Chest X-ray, PA view. Patient: 57 years old, sex F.
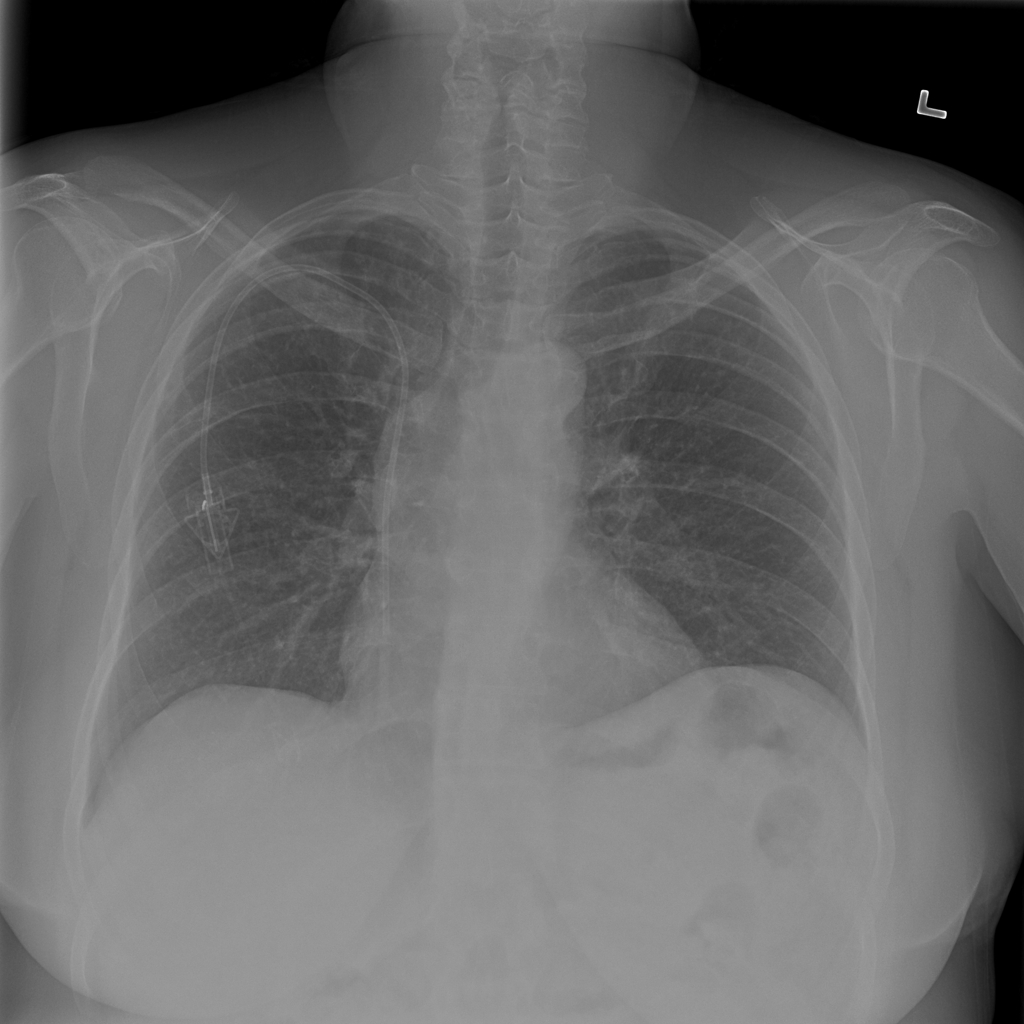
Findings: No Finding